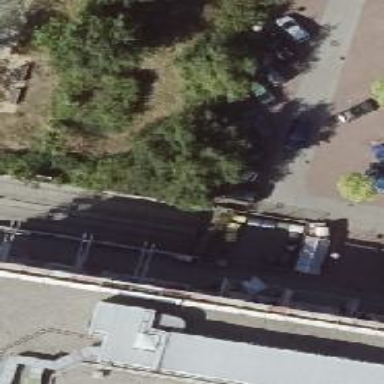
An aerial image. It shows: Parking entrance.